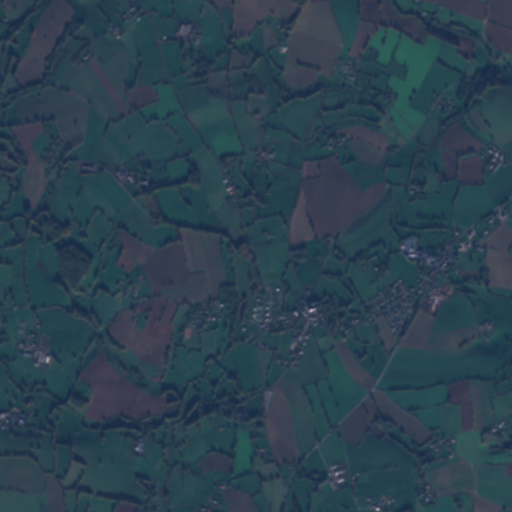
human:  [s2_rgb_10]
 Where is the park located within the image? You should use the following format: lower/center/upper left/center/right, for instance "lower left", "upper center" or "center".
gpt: The park is located in the lower center of the image.
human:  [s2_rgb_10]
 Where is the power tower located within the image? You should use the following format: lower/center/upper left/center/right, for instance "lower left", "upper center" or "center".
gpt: The power tower is located in the lower right of the image.
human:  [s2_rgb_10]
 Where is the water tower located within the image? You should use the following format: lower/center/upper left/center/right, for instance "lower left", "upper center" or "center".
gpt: The water tower is located in the center of the image.
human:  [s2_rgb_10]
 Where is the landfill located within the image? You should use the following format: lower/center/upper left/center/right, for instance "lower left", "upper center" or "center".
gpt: There is no landfill in the image.